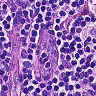
Metastatic tissue present: no